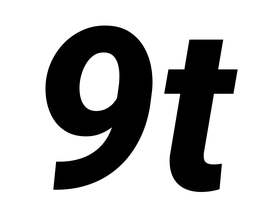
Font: Roboto-Italic_ExtraBold_Italic